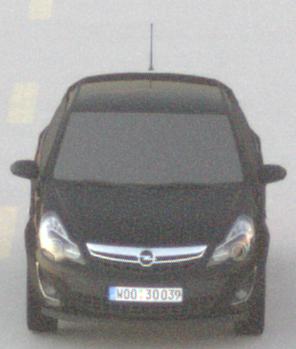
Make: Opel
Model: Corsa 1.2
Detailed model: Corsa (D)
Model produced from: 2011/01
Model produced until: 2014/08
Doors: 3
Color: black
Road condition: dry road
Daytime: sunrise or sunset
Contrast: low contrast